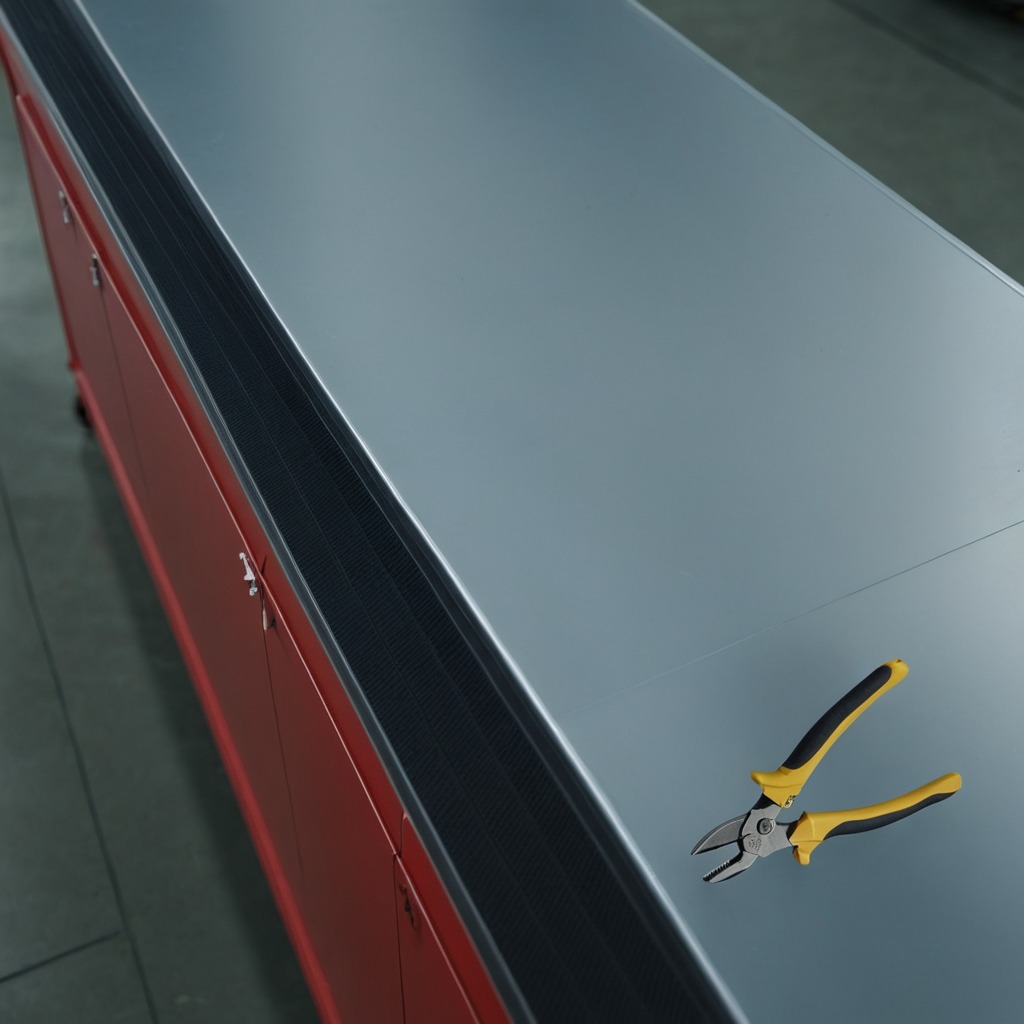
A plier is lying on the toolbox surface.